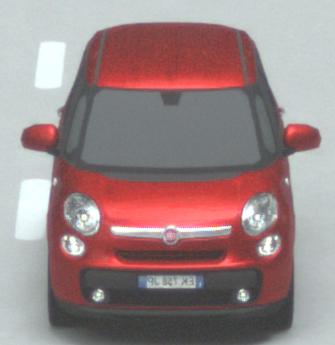
Make: Fiat
Model: 500L 1.4 16V
Detailed model: 500L (199)
Model produced from: 2012/10
Model produced until: 2017/05
Doors: 5
Color: red
Road condition: dry road
Daytime: midday
Contrast: medium contrast